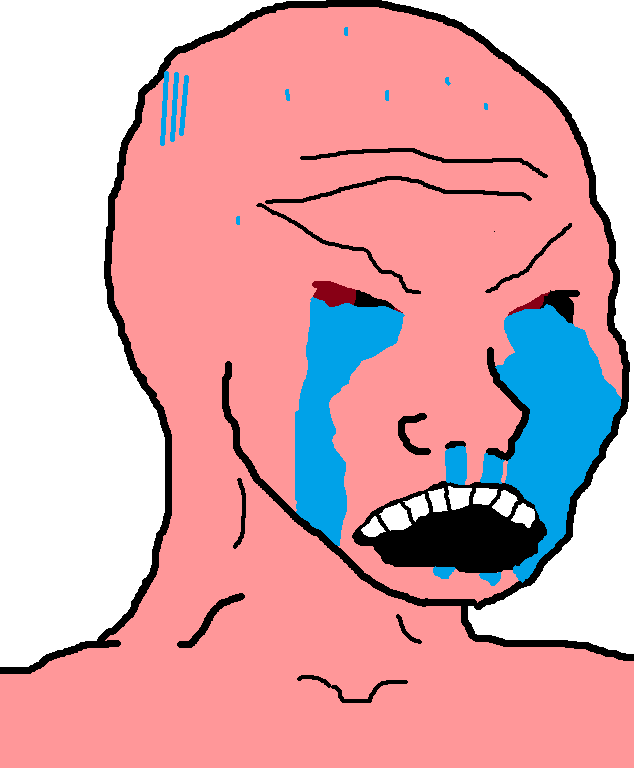
Label: 5_Rage